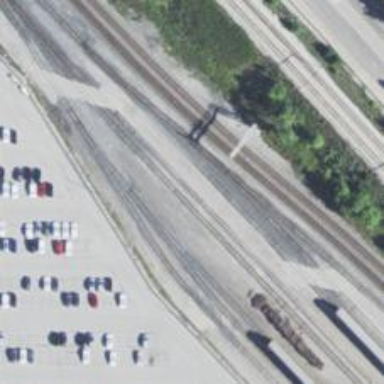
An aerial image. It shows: Railway yard in service.